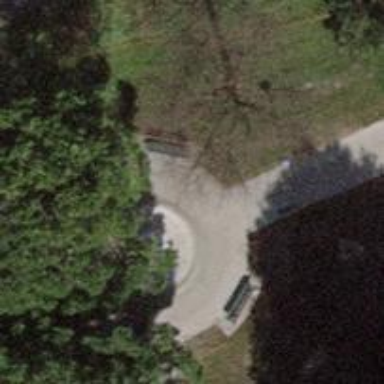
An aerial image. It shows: Bench for seating.